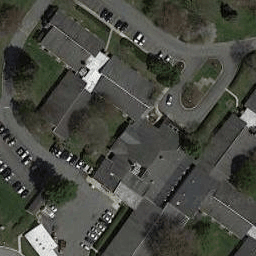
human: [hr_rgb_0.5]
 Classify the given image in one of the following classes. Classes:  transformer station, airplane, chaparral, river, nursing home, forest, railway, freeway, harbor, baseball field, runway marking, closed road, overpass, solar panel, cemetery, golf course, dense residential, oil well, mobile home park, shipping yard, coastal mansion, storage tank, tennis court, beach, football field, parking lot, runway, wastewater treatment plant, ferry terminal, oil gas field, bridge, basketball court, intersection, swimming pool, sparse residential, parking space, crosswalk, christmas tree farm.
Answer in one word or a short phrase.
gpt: nursing home